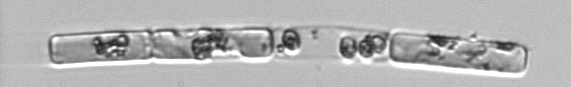
Label: Guinardia_delicatula_TAG_internal_parasite